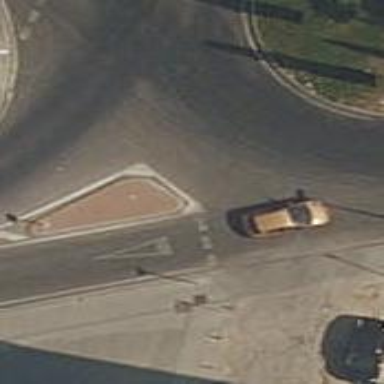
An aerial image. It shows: Residential road that intersects with roundabout.